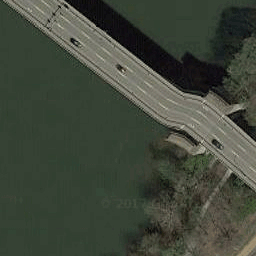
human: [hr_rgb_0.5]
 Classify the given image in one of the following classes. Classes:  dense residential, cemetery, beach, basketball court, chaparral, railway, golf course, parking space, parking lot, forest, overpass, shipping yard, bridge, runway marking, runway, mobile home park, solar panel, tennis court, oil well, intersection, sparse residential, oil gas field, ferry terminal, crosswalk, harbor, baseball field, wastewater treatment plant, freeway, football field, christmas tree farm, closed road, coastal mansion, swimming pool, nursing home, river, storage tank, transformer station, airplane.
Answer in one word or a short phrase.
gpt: bridge